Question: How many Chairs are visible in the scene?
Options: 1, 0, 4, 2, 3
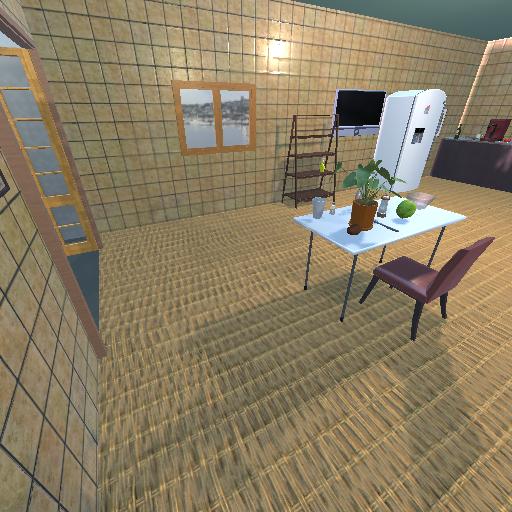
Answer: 1